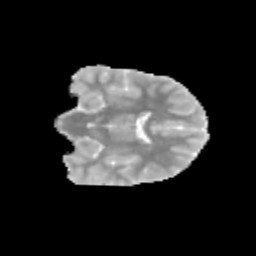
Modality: MD
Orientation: coronal
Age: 10
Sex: male
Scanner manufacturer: siemens
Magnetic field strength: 3 T
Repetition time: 3.8 s
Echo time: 0.07 s